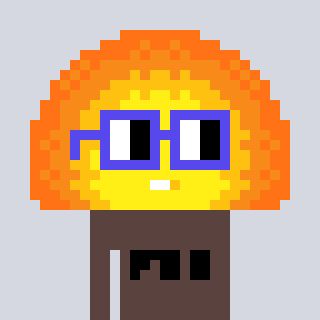
a pixel art character with square blue glasses, a sunset-shaped head and a darkbrown-colored body on a cool background